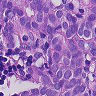
Metastatic tissue present: yes